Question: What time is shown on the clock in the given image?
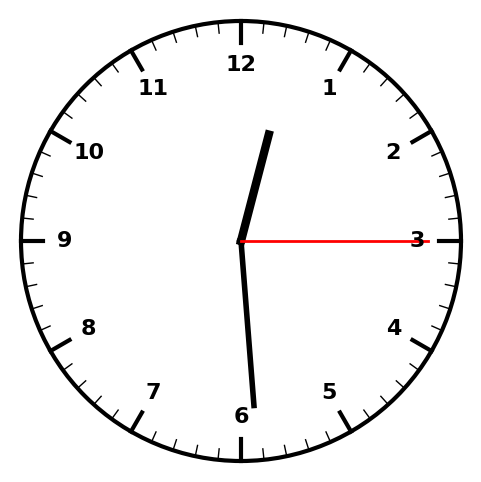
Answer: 12:29:15